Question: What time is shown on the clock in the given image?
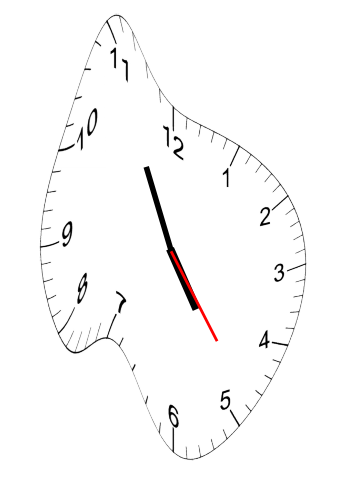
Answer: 04:55:24